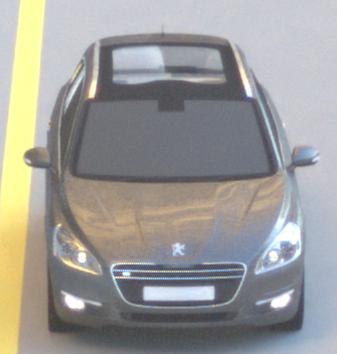
Make: Peugeot
Model: 508 SW 120 VTi
Detailed model: 508 (I) SW
Model produced from: 2011/03
Model produced until: 2014/05
Doors: 5
Color: gray
Road condition: dry road
Daytime: sunrise or sunset
Contrast: medium contrast